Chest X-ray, PA view. Patient: 24 years old, sex M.
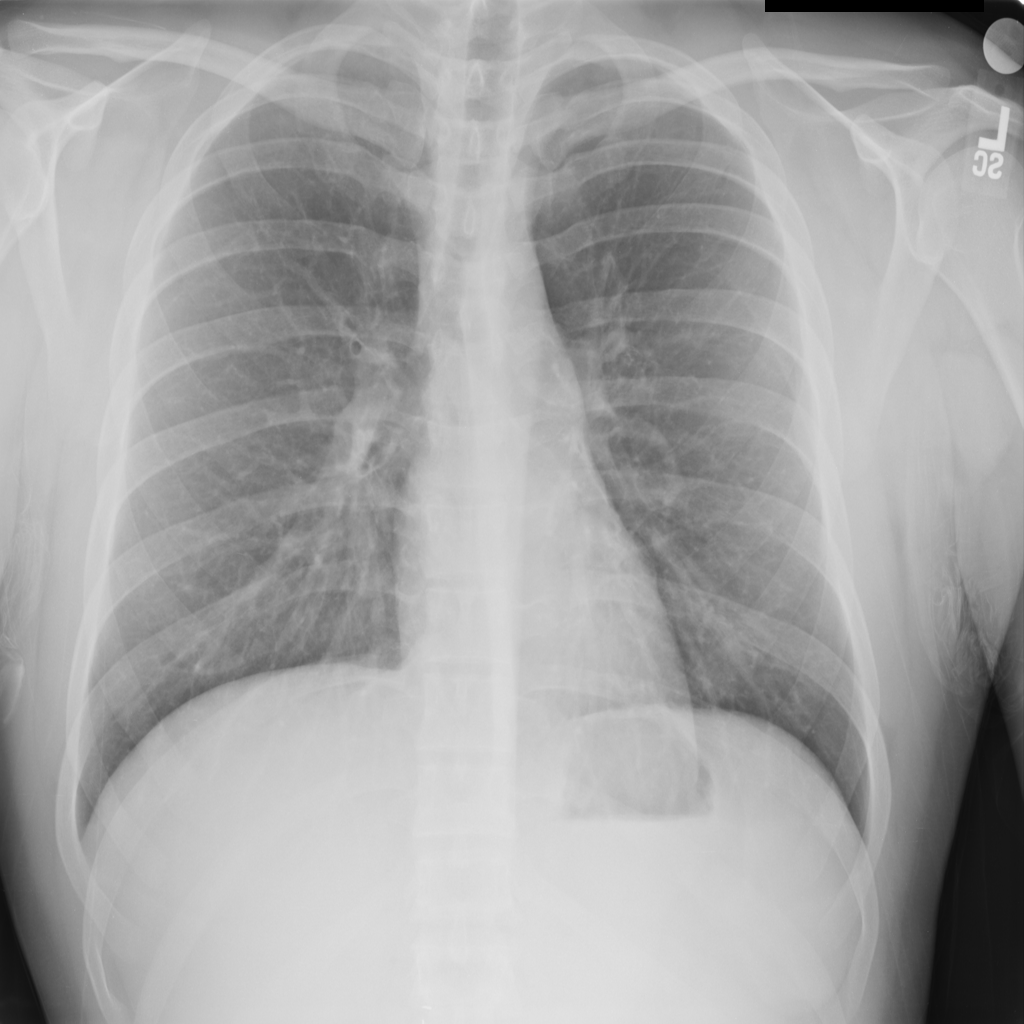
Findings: No Finding